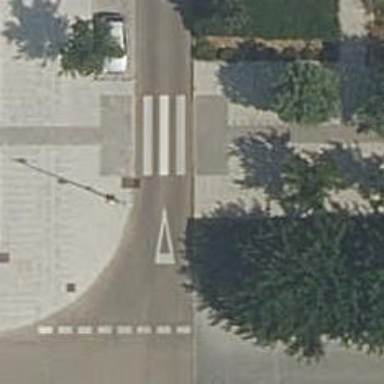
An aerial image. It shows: Uncontrolled road crossing.